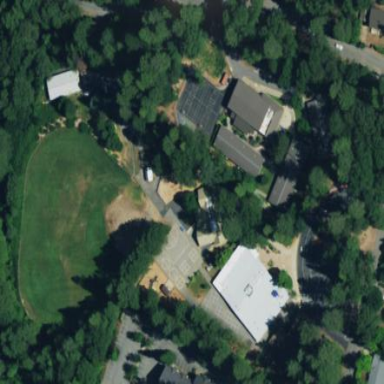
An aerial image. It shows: School.